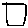
Label: square